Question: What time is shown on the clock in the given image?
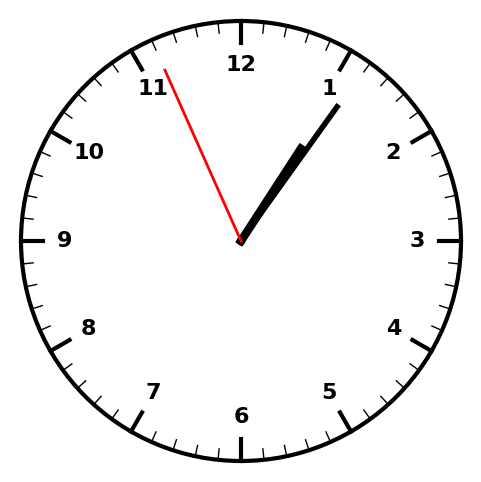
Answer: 01:05:56